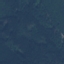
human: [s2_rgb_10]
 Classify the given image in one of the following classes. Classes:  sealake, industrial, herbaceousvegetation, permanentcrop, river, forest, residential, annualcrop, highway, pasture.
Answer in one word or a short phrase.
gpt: Forest